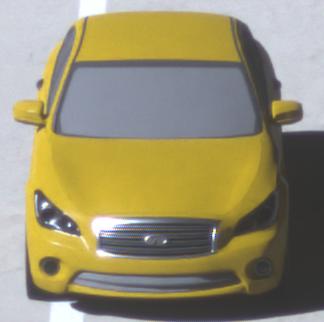
Make: Infiniti
Model: M 37
Detailed model: M (Y51)
Model produced from: 2010/10
Model produced until: 2013/11
Doors: 4
Color: yellow
Road condition: dry road
Daytime: morning or afternoon
Contrast: high contrast